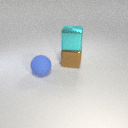
large cyan metal cube above large brown metal cube